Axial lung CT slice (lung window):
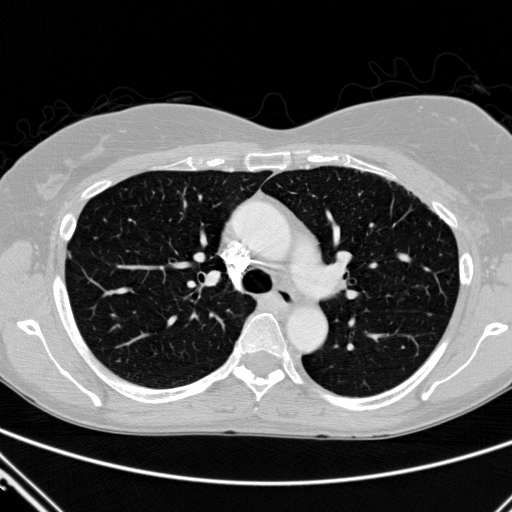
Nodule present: no